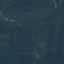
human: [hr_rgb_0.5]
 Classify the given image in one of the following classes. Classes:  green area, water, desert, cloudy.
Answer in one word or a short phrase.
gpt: green area